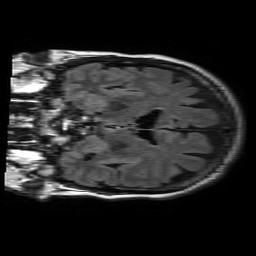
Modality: FLAIR
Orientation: coronal
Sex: female
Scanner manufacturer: philips
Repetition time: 11 s
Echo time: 0.125 s